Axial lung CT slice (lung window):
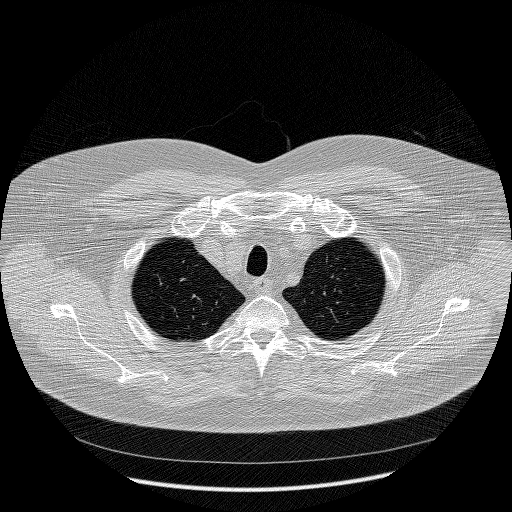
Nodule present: no